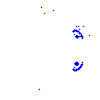
Particle: electron